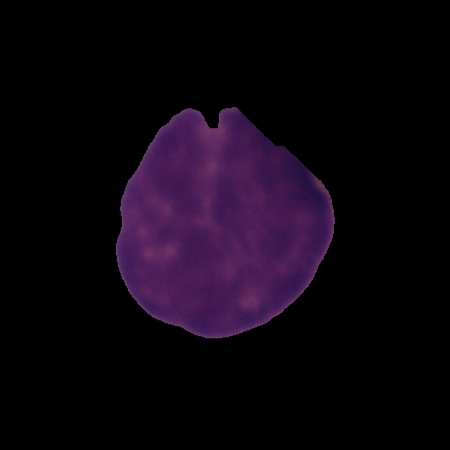
Label: cancer